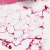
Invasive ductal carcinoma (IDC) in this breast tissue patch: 0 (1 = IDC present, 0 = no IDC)